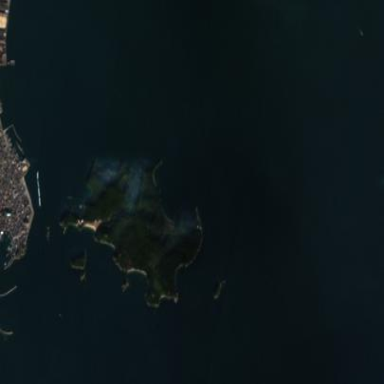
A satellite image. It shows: Island with natural coastline.